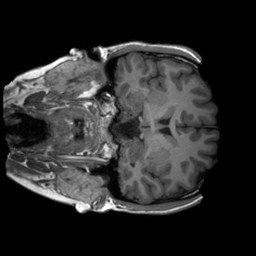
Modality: T1w
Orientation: coronal
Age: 24
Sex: female
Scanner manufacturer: siemens
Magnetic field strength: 3 T
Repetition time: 2.3 s
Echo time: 0.00232 s